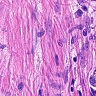
Metastatic tissue present: yes